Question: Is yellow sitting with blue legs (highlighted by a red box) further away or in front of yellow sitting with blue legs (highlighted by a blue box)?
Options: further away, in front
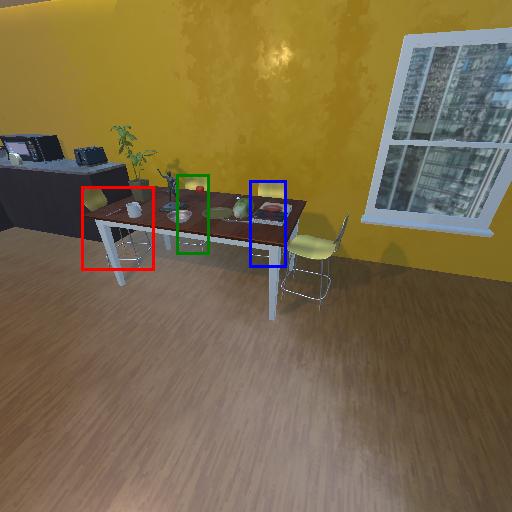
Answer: further away